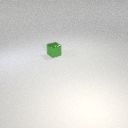
small green metal cube